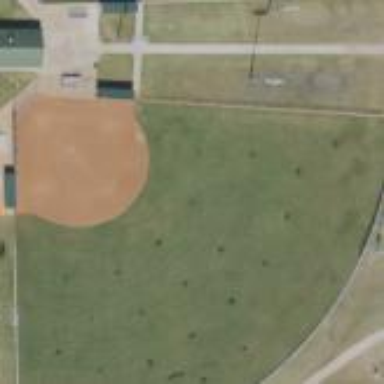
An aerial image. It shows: Baseball pitch for leisure land activities.